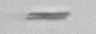
Label: fiber